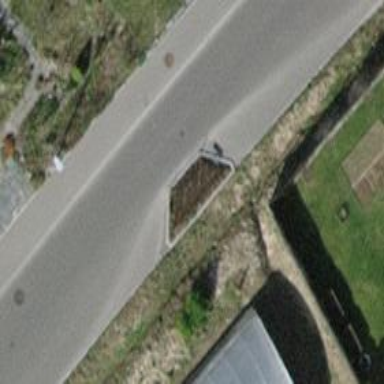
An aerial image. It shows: Traffic calming feature called choker.